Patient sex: M
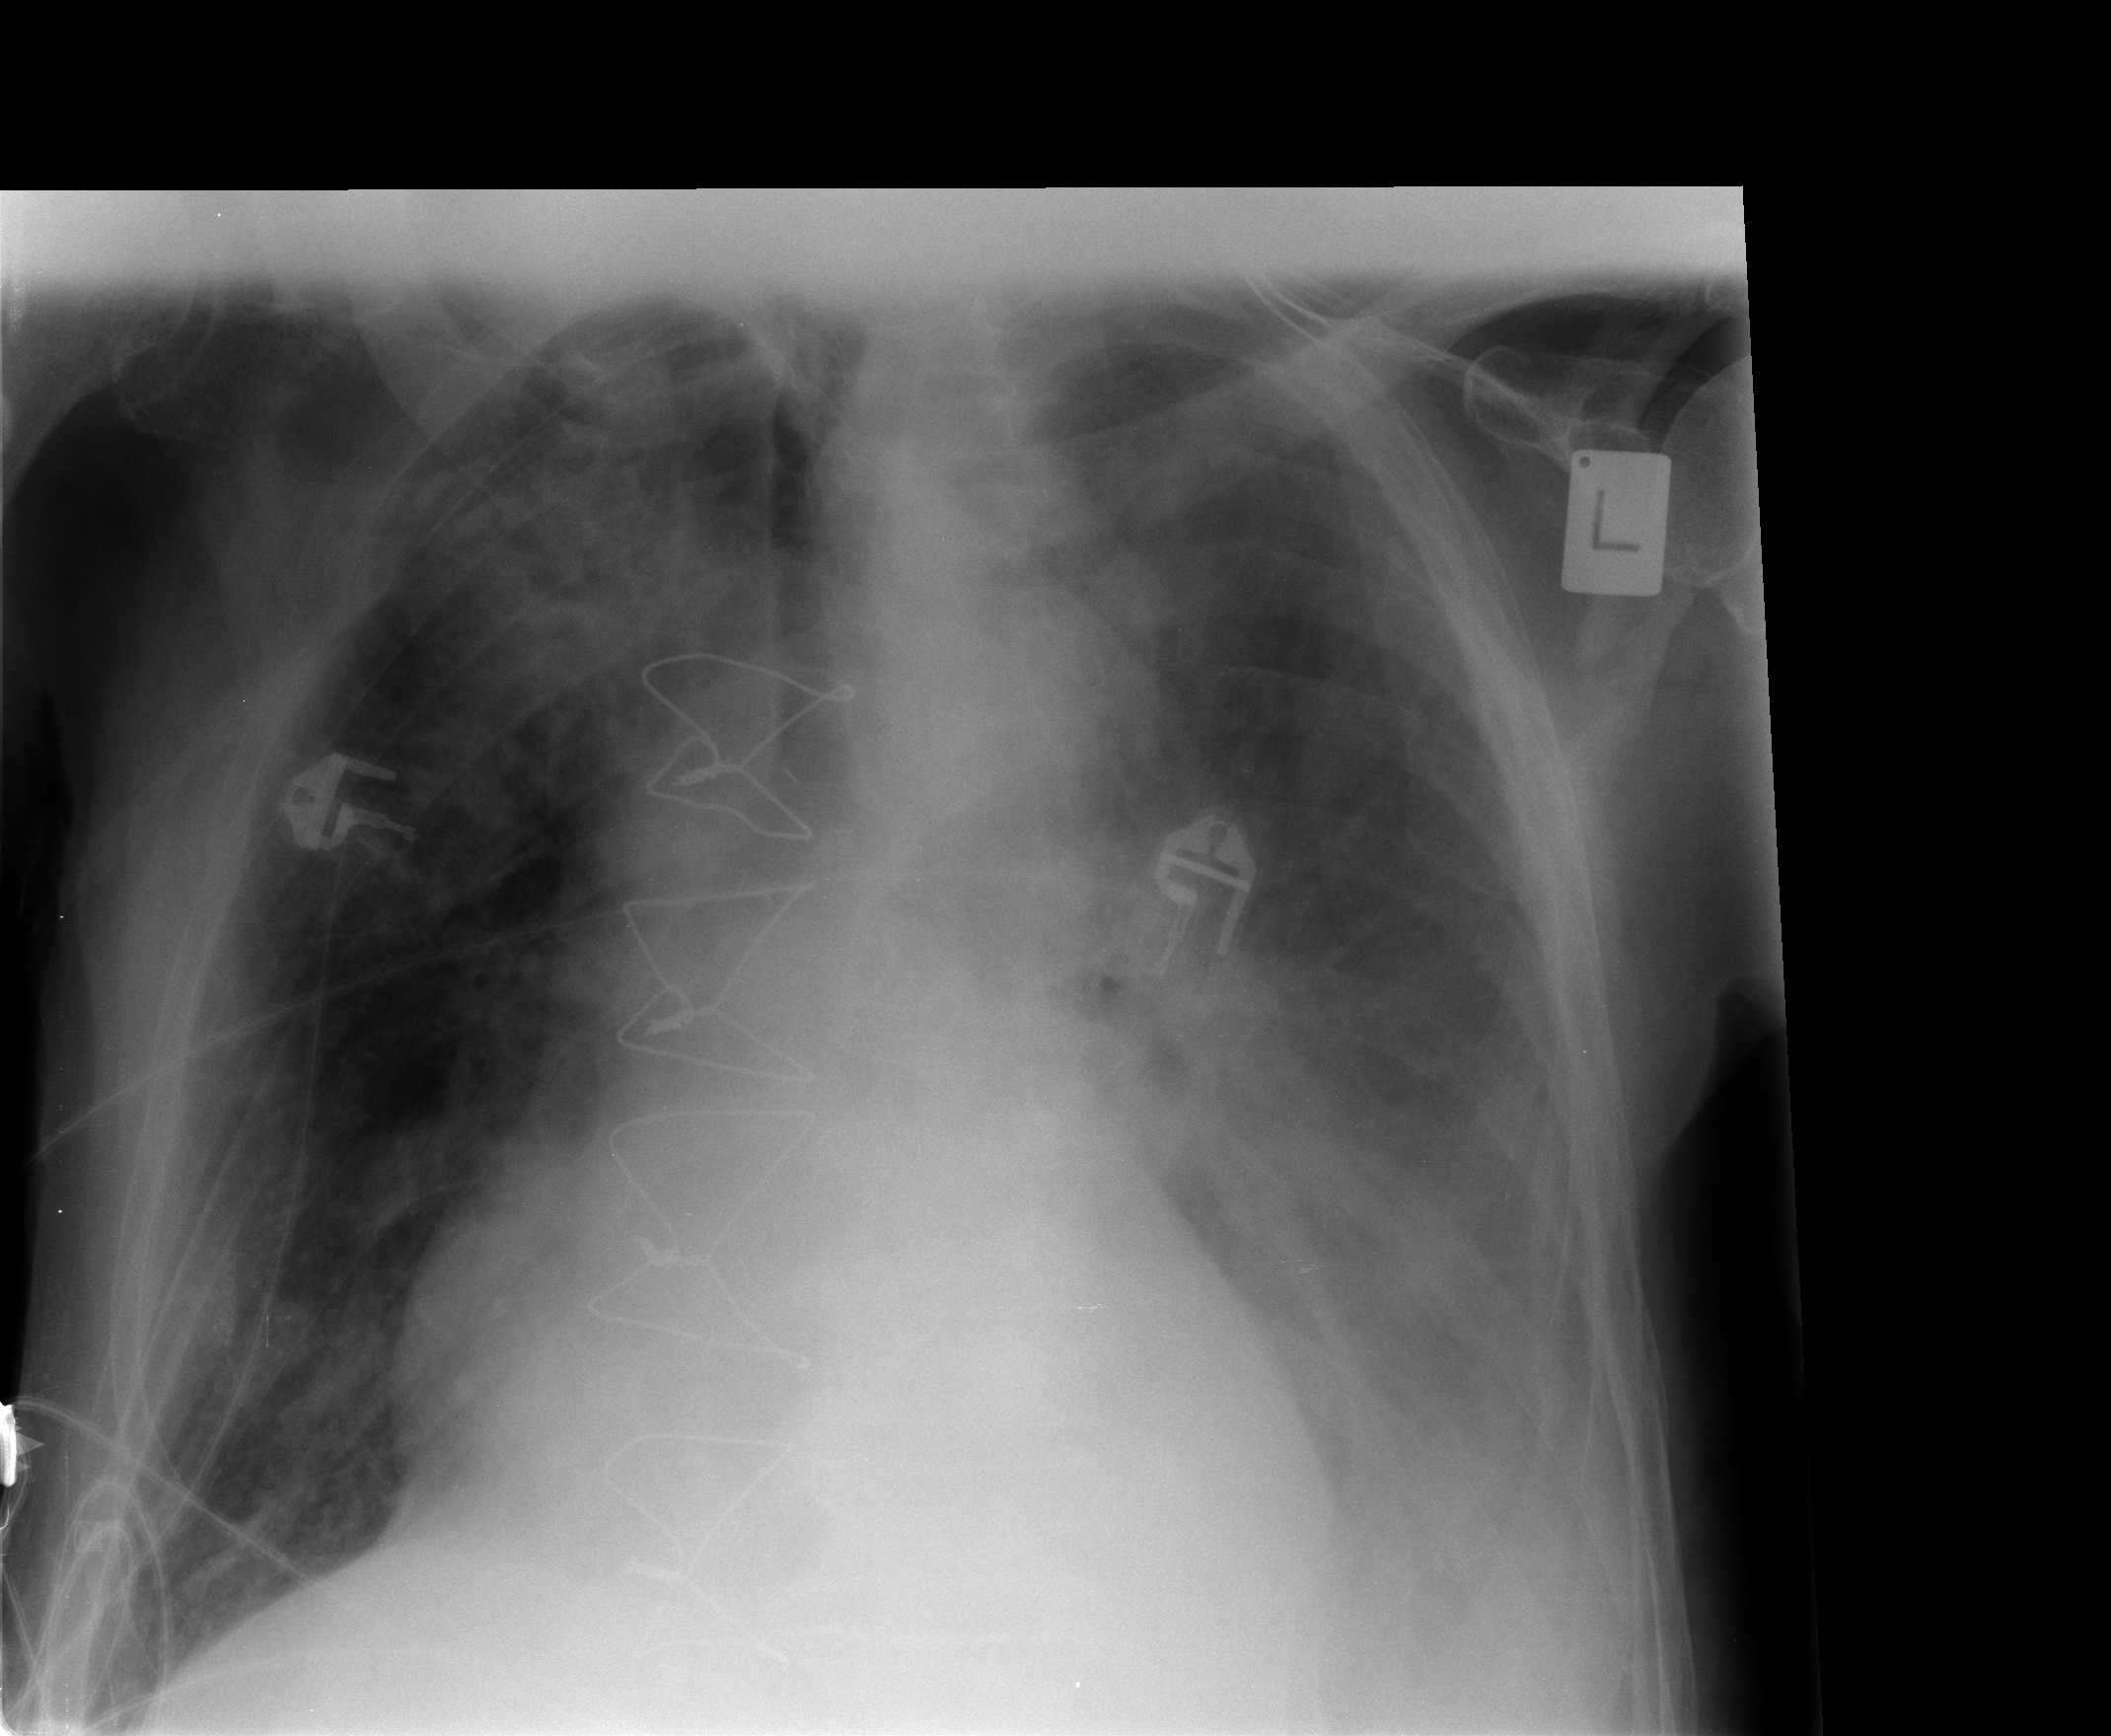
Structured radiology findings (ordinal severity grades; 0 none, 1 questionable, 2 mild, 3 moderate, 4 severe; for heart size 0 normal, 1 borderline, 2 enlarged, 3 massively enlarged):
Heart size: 2
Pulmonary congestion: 3
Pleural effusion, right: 2
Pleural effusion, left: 3
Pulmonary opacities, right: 2
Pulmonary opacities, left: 0
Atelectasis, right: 2
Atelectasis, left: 2